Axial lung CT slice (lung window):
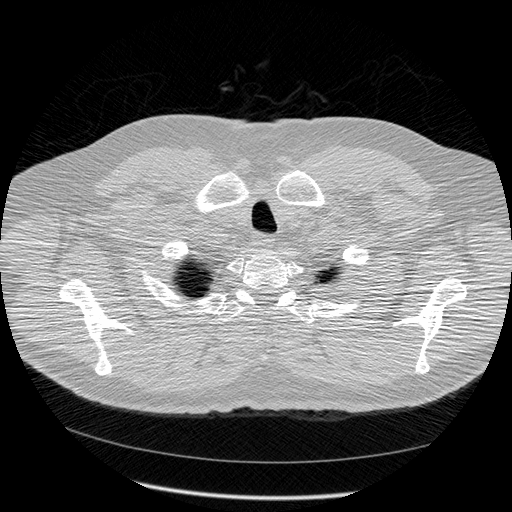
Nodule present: no